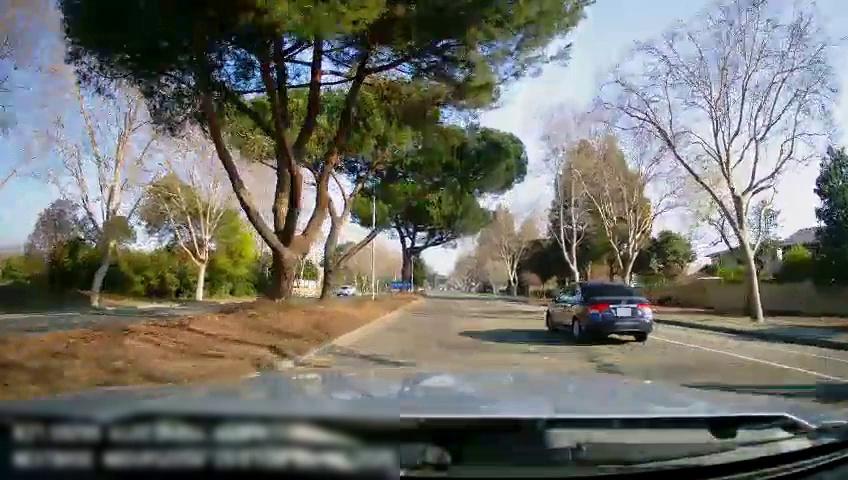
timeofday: Day
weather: Sunny
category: Drivable Space
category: Drivable Space
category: Vehicles | SUV
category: Vehicles | Car
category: Lanes | Current Lane
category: Lanes | Alternate Lane